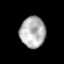
Tissue: prostate
Cell type: Epithelial cells
Senescence score: 0.3246
Nuclear area (px): 769
Mean DAPI intensity: 179.137